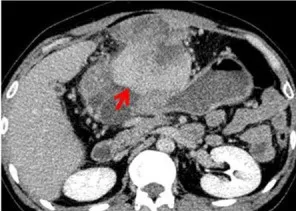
Case 1: A 52-year-old man presented with upper abdominal pain since 3 months. (E) CT scan in the prolongation phase showed gradual filling of the lesion from the edge to the center (red arrow).
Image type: radiology (ct)